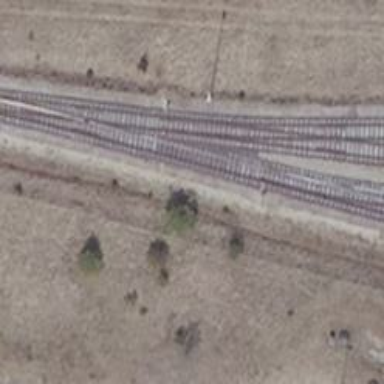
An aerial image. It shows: Railway switch.